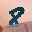
Label: 8